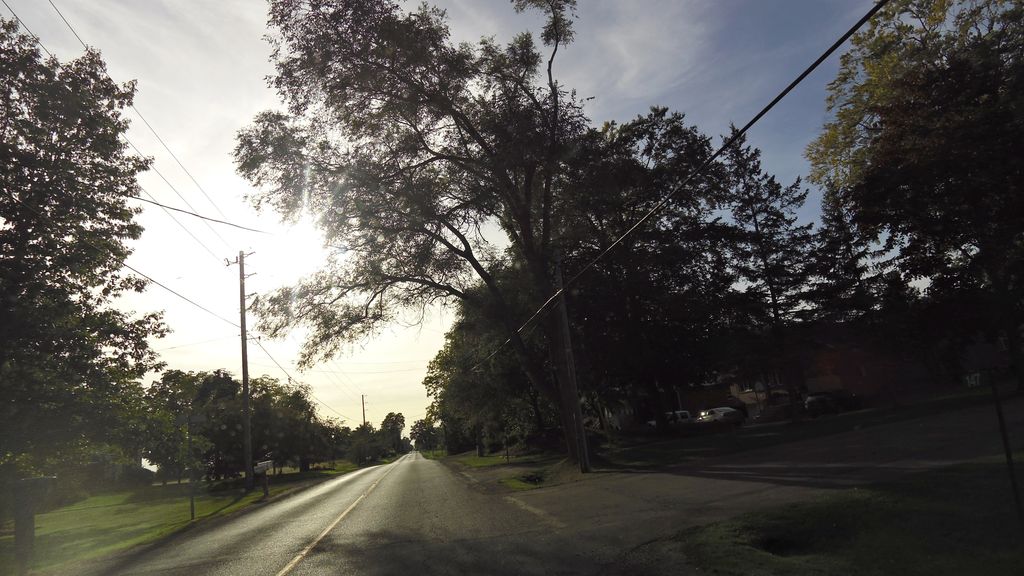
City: hamilton